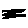
Label: zigzag